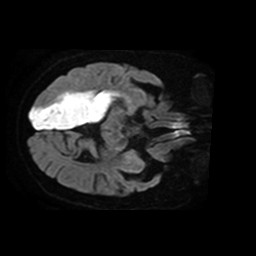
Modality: TRACE
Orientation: axial
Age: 74
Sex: female
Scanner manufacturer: philips
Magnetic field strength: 1.5 T
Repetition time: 3.54 s
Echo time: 0.09411 s